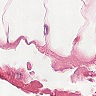
Metastatic tissue present: no